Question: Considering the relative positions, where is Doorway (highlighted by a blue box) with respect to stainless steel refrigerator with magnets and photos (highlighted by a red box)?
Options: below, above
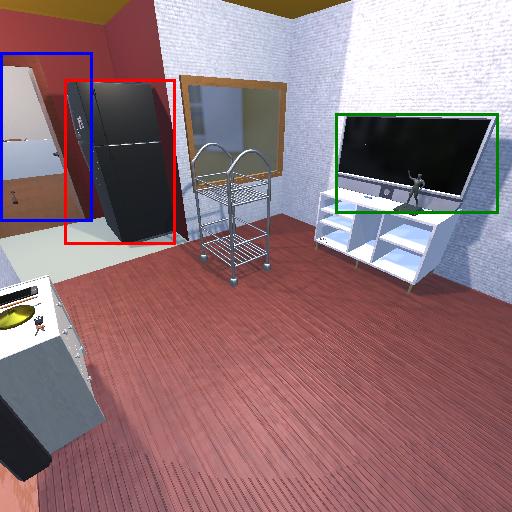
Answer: below